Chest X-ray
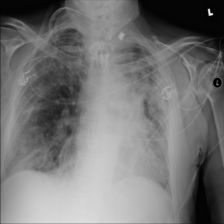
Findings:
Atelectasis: negative
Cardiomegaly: negative
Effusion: negative
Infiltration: negative
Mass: negative
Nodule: negative
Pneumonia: negative
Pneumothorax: negative
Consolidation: negative
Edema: negative
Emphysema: negative
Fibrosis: negative
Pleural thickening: negative
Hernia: negative